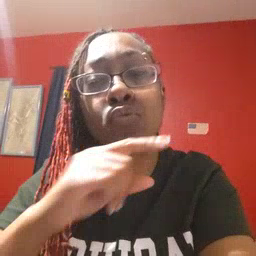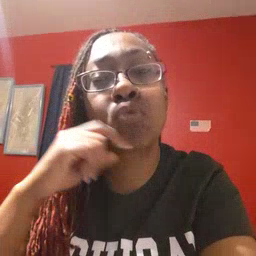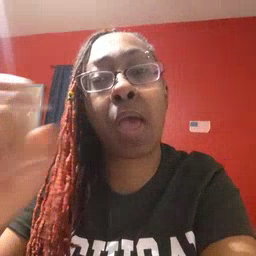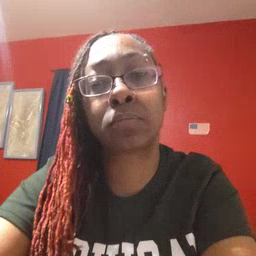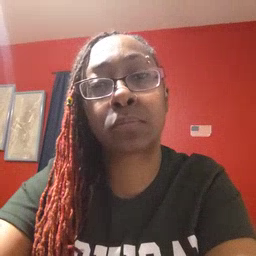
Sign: dry